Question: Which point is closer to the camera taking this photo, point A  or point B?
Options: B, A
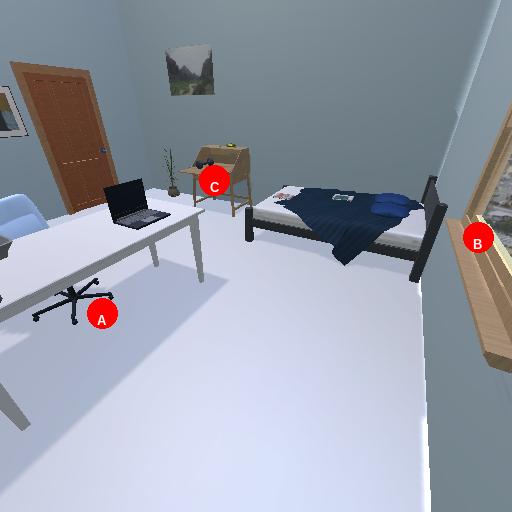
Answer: B